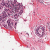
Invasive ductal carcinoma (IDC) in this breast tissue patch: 0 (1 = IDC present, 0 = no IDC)